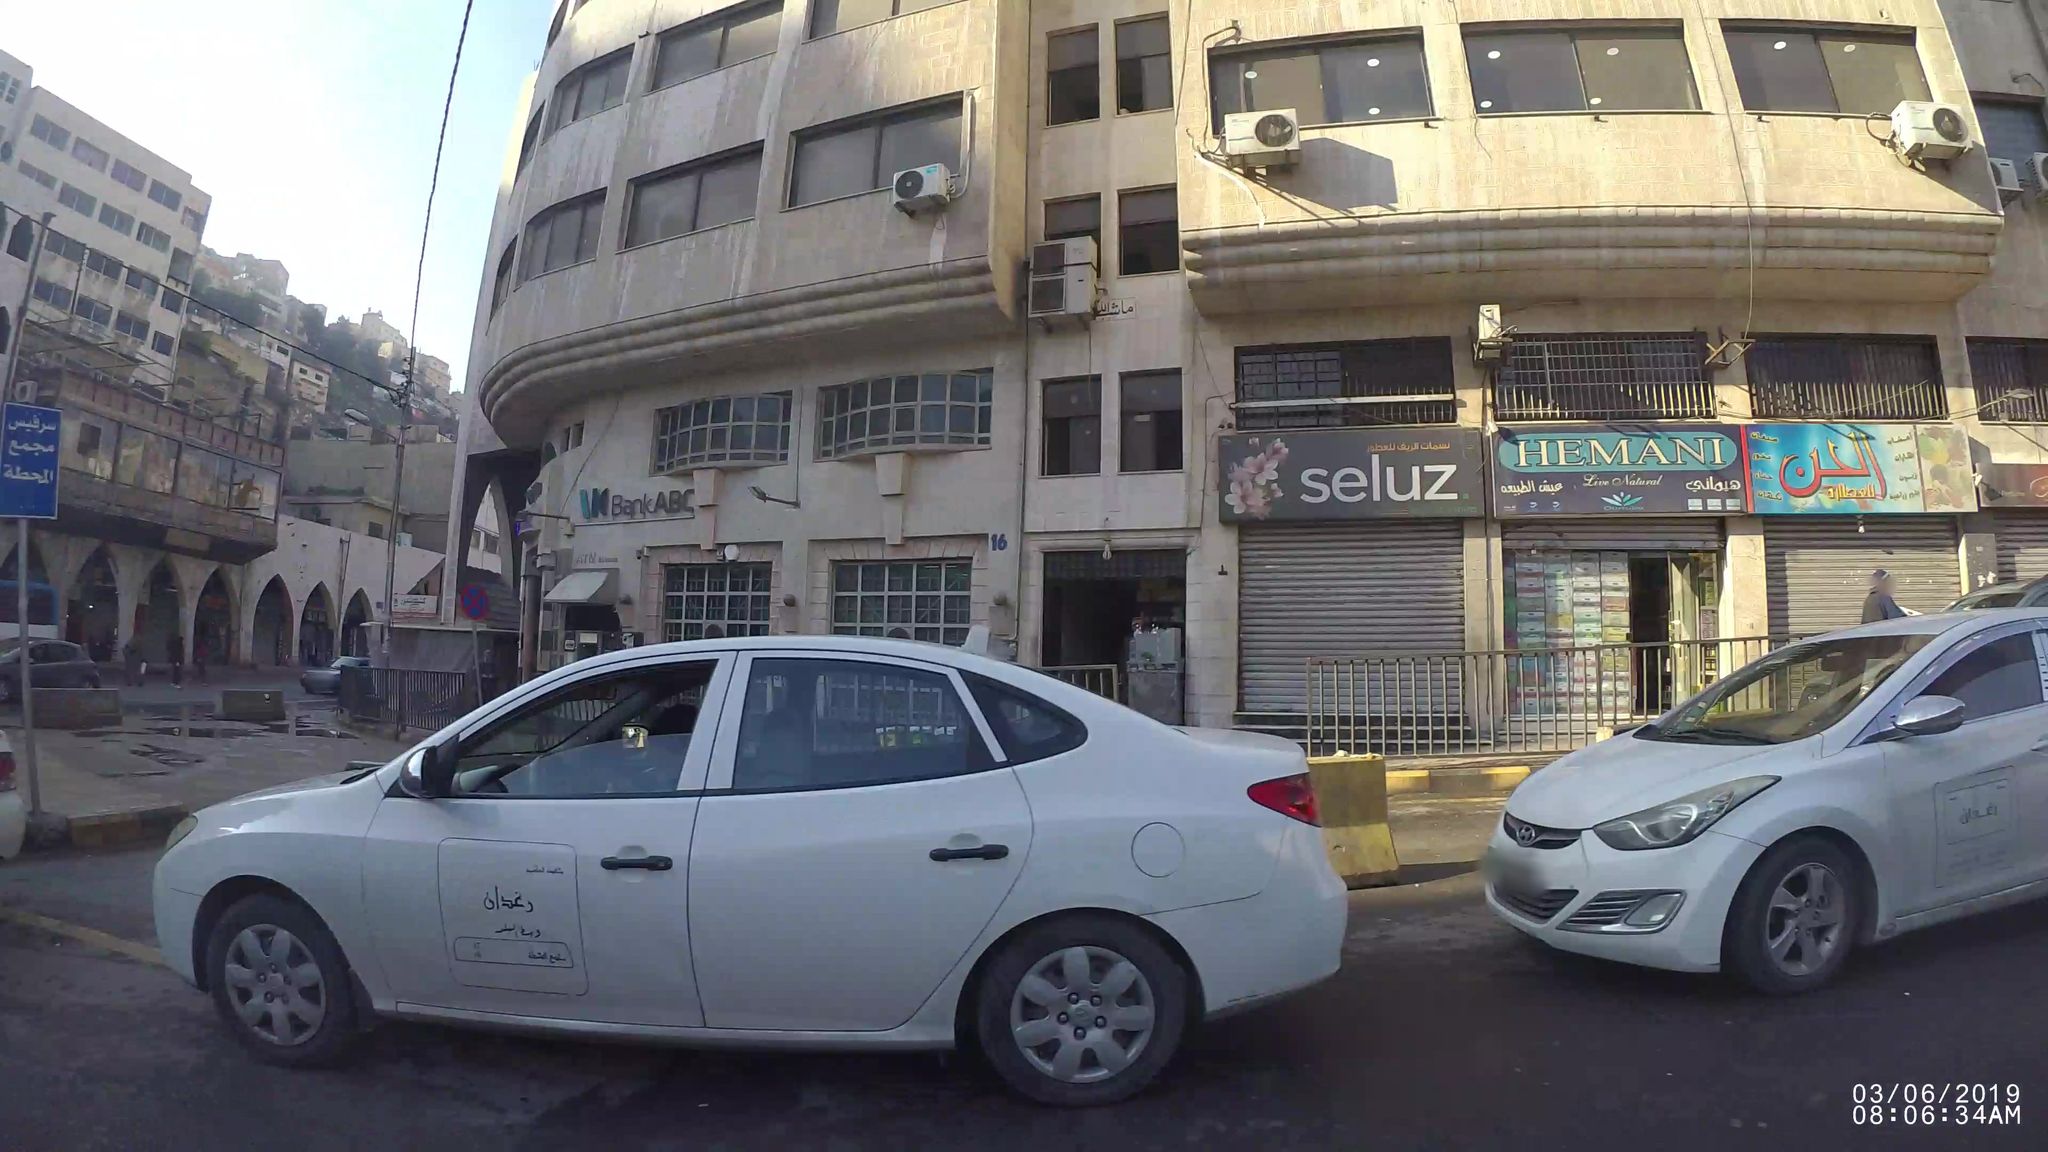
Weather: snowy
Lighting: day
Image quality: good
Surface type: walking surface
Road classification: primary_link, secondary
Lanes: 2
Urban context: urban centre
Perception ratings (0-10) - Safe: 2.62, Lively: 7.96, Beautiful: 2.13, Boring: 2.21, Depressing: 2.58, Wealthy: 5.63